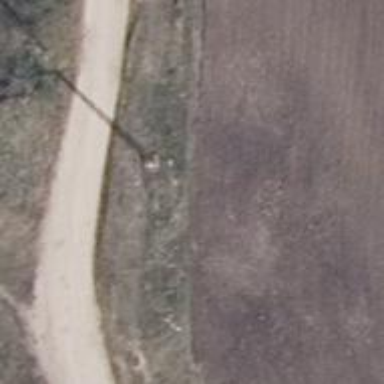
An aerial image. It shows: Power pole.